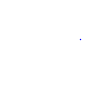
Particle: proton